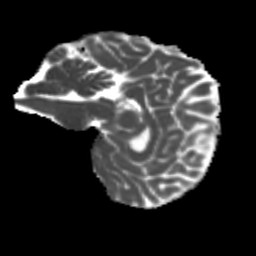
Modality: MD
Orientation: sagittal
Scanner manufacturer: siemens
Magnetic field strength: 3 T
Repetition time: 4 s
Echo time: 0.0594 s